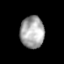
Tissue: prostate
Cell type: T cells
Senescence score: 0.2922
Nuclear area (px): 749
Mean DAPI intensity: 167.147